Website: macys
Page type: delivery-shipping
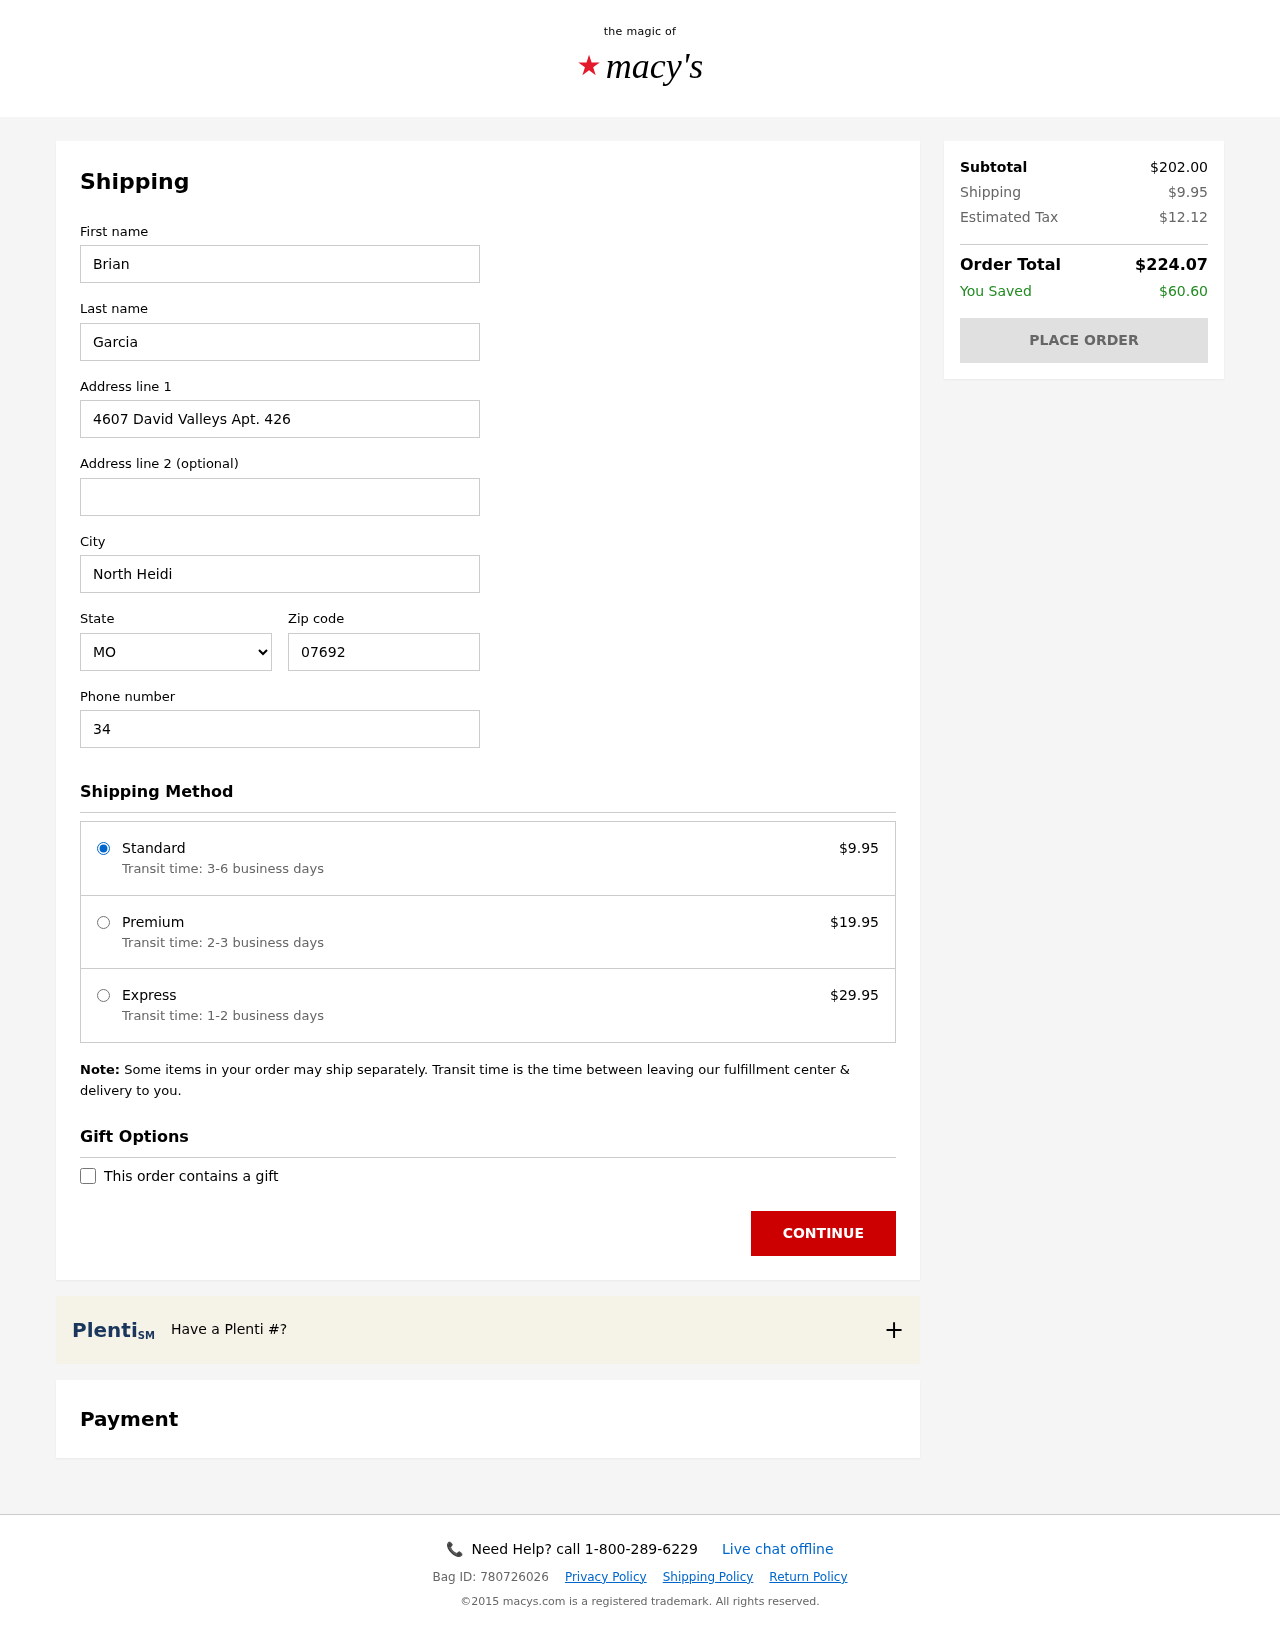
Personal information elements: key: PII_CITY
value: North Heidi
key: PII_FIRSTNAME
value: Brian
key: PII_LASTNAME
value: Garcia
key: PII_PHONE
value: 3425612620
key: PII_POSTCODE
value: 07692
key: PII_STATE_ABBR
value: MO
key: PII_STREET
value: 4607 David Valleys Apt. 426
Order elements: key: ORDER_SHIPPING_COST
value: $9.95
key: ORDER_SHIPPING_PREMIUM
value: $19.95
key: ORDER_SHIPPING_EXPRESS
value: $29.95
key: ORDER_SUBTOTAL
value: $202.00
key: ORDER_TAX
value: $12.12
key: ORDER_TOTAL
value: $224.07
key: ORDER_SAVINGS
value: $60.60